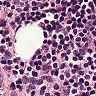
Metastatic tissue present: no